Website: ulta-beauty
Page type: payment
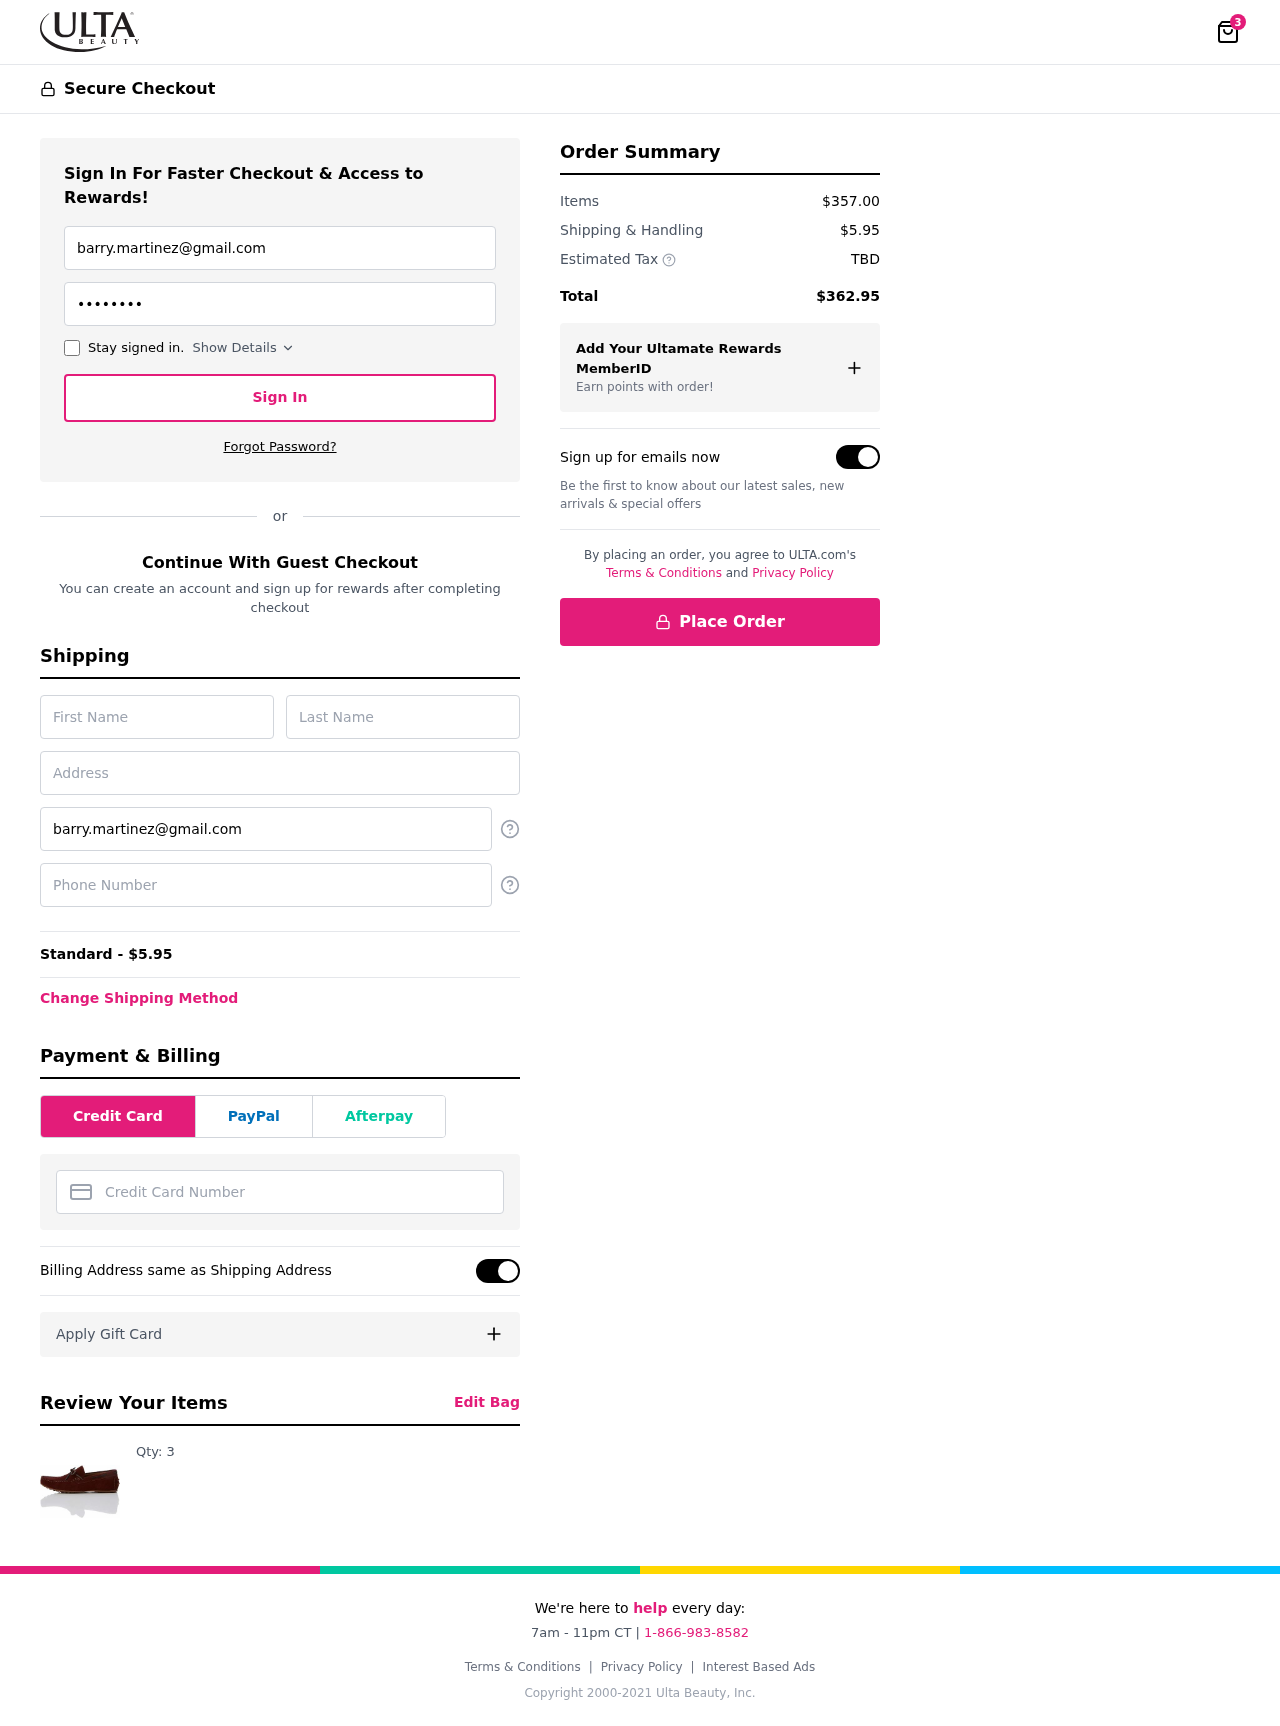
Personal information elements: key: PII_CARD_NUMBER
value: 6011 1398 4238 1725
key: PII_EMAIL
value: barry.martinez@gmail.com
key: PII_FIRSTNAME
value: Barry
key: PII_LASTNAME
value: Martinez
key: PII_PHONE
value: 9637253540
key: PII_STREET
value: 3033 Cole Plains
Product elements: key: PRODUCT1_QUANTITY
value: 3
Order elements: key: ORDER_NUM_ITEMS
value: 3
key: ORDER_SHIPPING_COST
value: $5.95
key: ORDER_SHIPPING_COST
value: Standard - $5.95
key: ORDER_SUBTOTAL
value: $357.00
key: ORDER_TAX
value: TBD
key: ORDER_TOTAL
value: $362.95